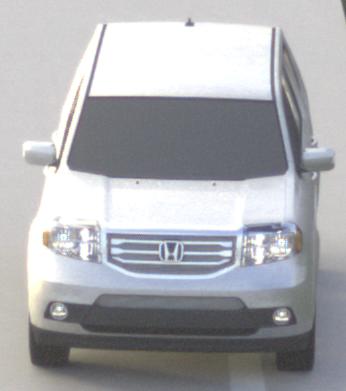
Make: Honda
Model: Pilot
Detailed model: Gen. 2 Facelift
Model produced from: 2012
Model produced until: 2015
Doors: 5
Color: white
Road condition: dry road
Daytime: morning or afternoon
Contrast: medium contrast